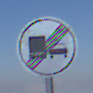
Verkehrszeichen: EndeUeberholverbotKraftfahrzeuge
Umgebung: Outdoor, Nature
Tageszeit: MorningAfternoon
Wetter: PartlyCloudy
Licht: Natural
Jahreszeit: NotSpecified
Kontrast: HighContrast